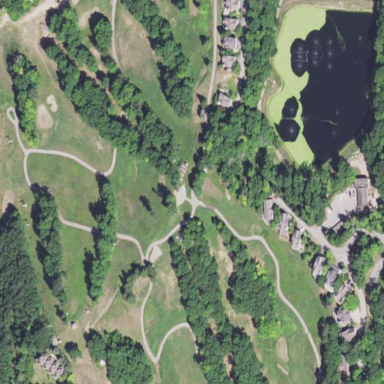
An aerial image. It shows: Golf course.